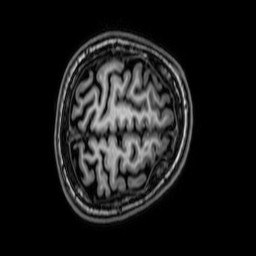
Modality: T1w
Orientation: axial
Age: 20
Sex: female